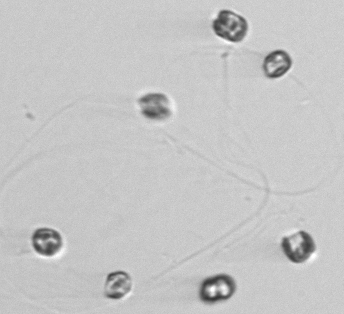
Label: Thalassiosira_sp_aff_mala